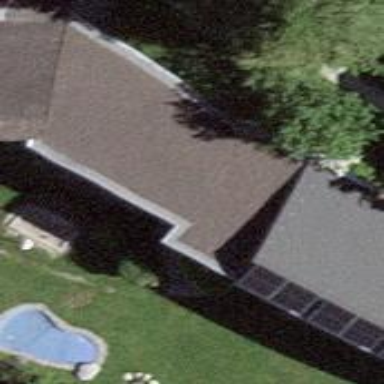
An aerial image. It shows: View of roof of building.